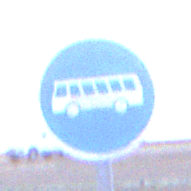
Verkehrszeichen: Busssonderstreifen
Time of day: SunriseSunset
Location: Outdoor (Urban)
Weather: Overcast
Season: NotSpecified
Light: Natural